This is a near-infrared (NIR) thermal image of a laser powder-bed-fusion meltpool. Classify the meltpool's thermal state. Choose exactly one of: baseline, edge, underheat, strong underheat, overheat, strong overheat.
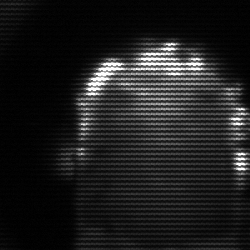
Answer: baseline